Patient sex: M
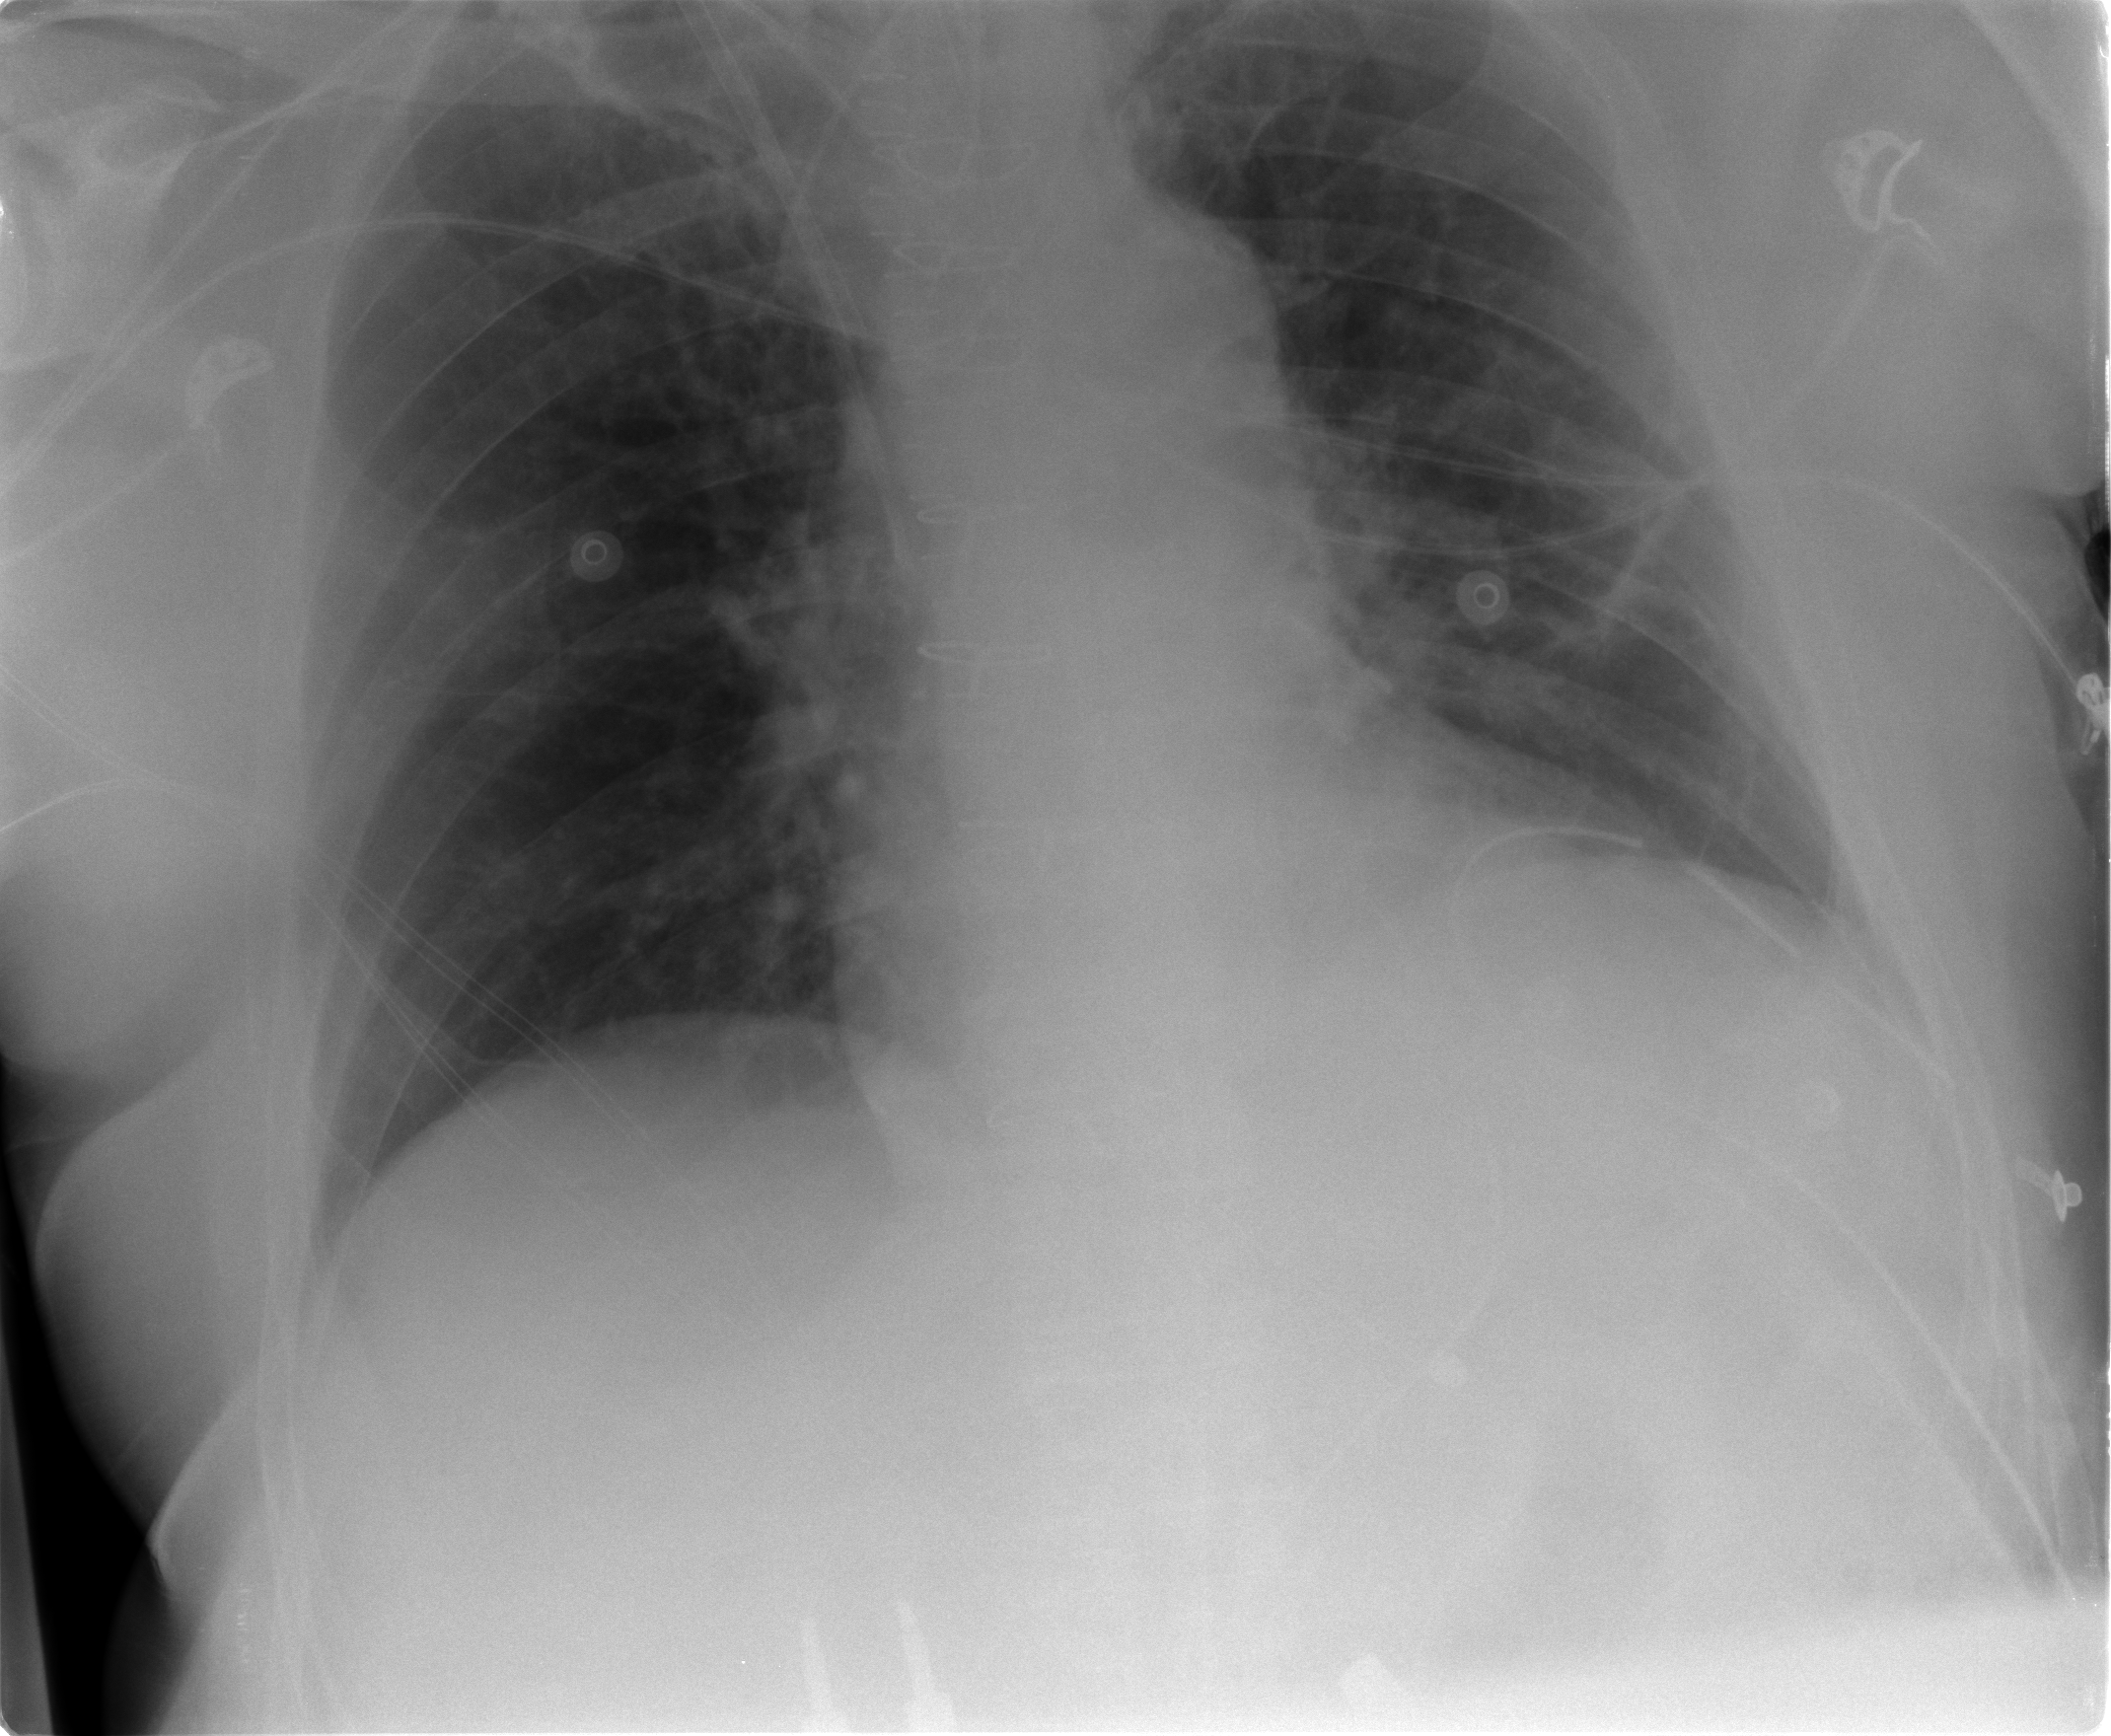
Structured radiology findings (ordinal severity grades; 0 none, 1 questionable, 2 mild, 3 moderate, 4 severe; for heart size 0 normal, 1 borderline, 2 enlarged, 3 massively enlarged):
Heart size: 0
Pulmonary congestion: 2
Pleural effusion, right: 0
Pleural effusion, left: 0
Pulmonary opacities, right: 0
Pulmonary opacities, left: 0
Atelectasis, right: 0
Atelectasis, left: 0